Question: I am trying to select all records in a time-variant Account table for each account with a change in an associated value (e.g. the maturity date). A change in the value will result in the most recent record for an account being end-dated and a new record (containing a new effective date of the following day) being created. The most recent records for accounts in this table have an end-date of 12/31/9000.
For instance, in the below illustration, account 44444444 would not be included in my query result set since it hasn't had a change in the value (and thus also has no additional records aside from the original); however, the other accounts have multiple changes in values (and multiple records), so I would want to see those returned.

I've tried using the row_num function, as well as a reflexive join, but for some reason I'm not getting the expected results. What are some ways to obtain the results I need?
Note: The primary key for this table includes the acct_id and eff_dt. Also, I'm using PostgreSQL in a Greenplum environment.
---
Here are two types of queries I tried to use but which produced problematic results:
<URL>
<URL>
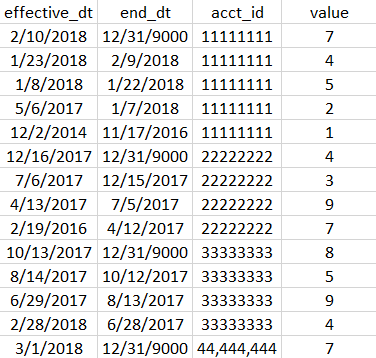
Answer: If you want only the accounts, use aggregation:
'''
select acct_id
from t
group by acct_id
having min(value) <> max(value);
'''
Based on your description, you could also use 'count(*) >'.
If you want the original records, you can use window functions:
'''
select t.*
from (select t.*, count(*) over (partition by acct_id) as cnt
from t
) t
where cnt > 1;
'''